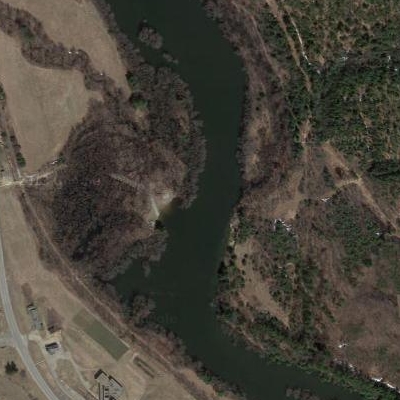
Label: dRiverLake